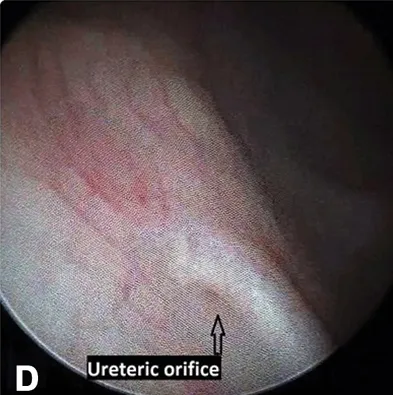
Next to the orifice of the right ureter, an 18 x 20 x 21 mm large, lobulated, and hyperreflective lesion was detected on ultrasound. (
D
) Case 2.
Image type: endoscopy (other_endoscopy)